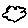
Label: cloud